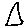
Label: triangle